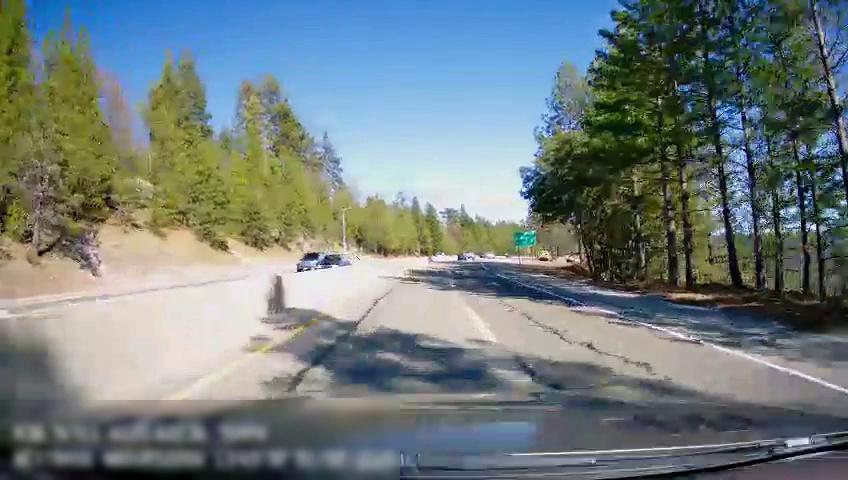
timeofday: Day
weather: Sunny
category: Drivable Space
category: Drivable Space
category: Vehicles | SUV
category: Vehicles | Car
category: Lanes | Current Lane
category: Lanes | Current Lane
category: Lanes | Alternate Lane
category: Traffic | Signs